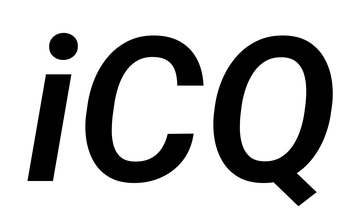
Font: Roboto-Italic_SemiBold_Italic